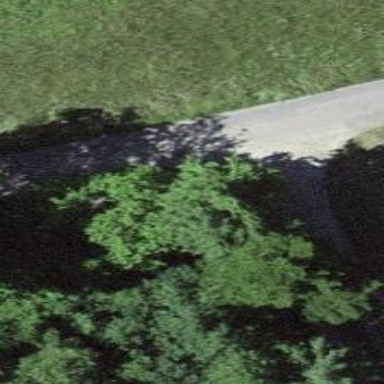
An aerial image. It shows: Well-maintained track road with grade 1 tracktype.